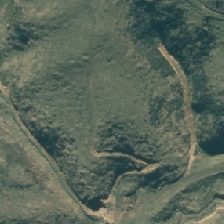
Land cover: low_producing_grassland